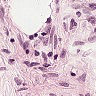
Metastatic tissue present: no